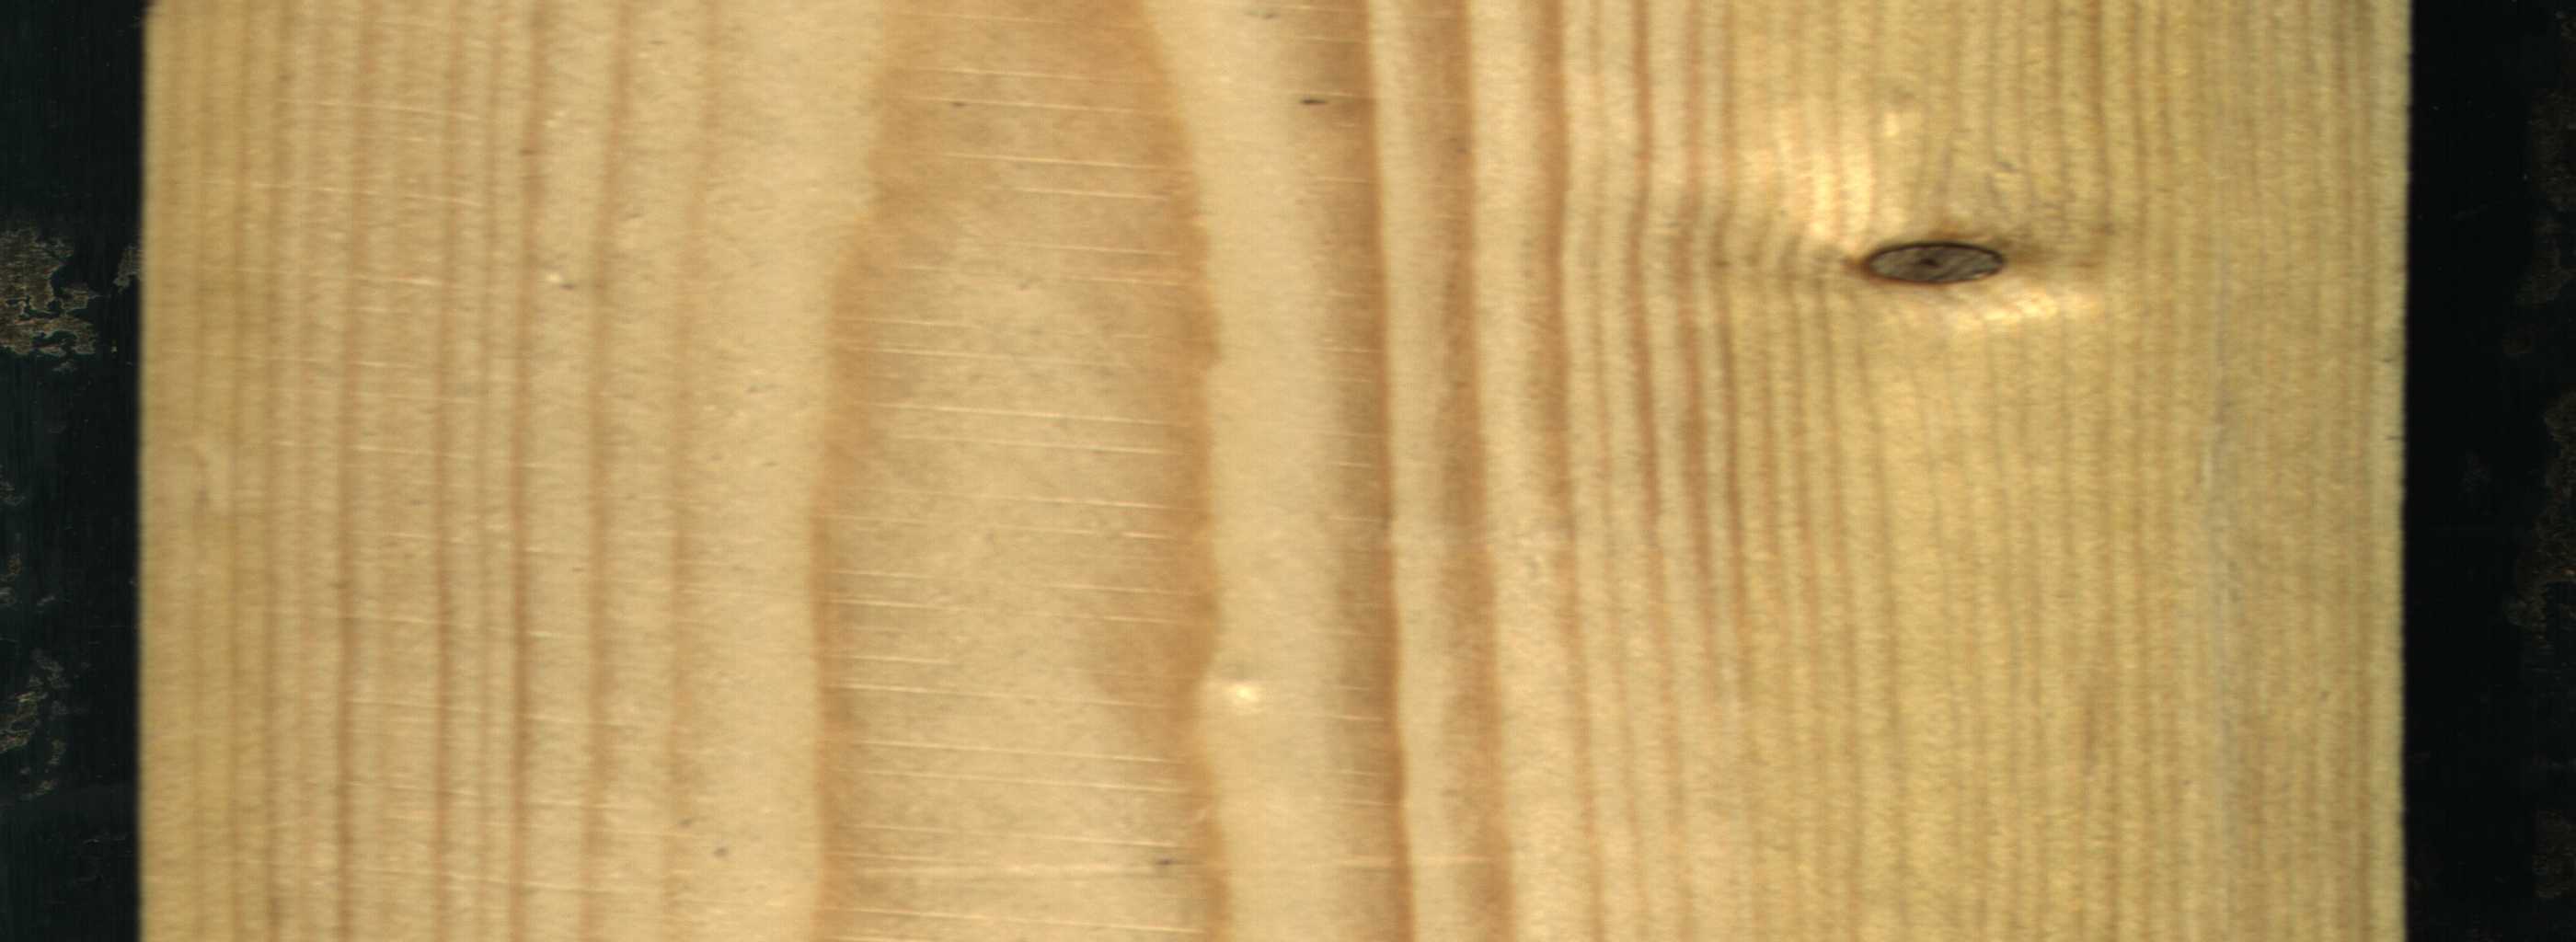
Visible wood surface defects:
Dead_Knot